Interaction volume radius: 10 \u00c5
Interaction volume height: 20 \u00c5
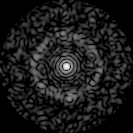
Disorder parameter: 0.8457